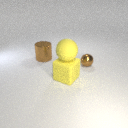
large brown metal cylinder behind large yellow rubber cube